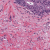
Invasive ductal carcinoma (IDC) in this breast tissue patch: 1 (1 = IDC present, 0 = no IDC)